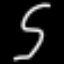
Label: squiggle